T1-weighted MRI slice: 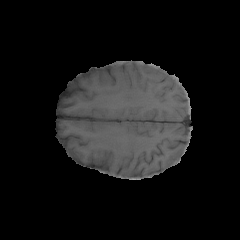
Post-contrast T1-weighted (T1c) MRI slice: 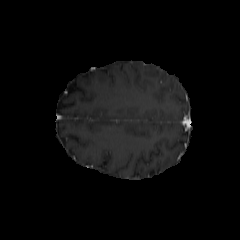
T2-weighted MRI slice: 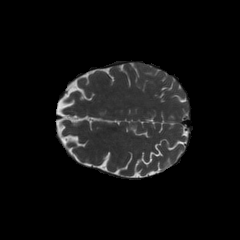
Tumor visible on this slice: no